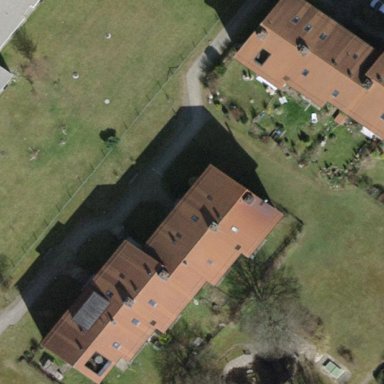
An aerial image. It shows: Tile-roofed apartment building.